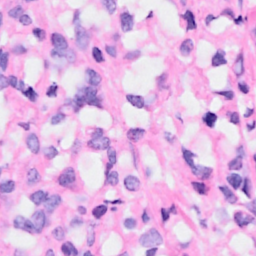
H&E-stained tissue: Breast